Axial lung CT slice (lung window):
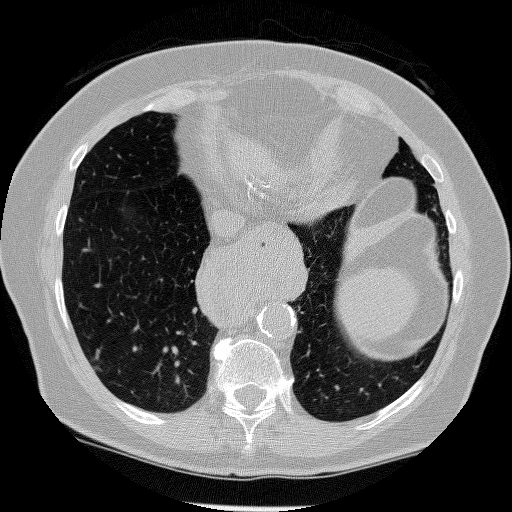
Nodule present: no